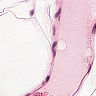
Metastatic tissue present: no